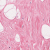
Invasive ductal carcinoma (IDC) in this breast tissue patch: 0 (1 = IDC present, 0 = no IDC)